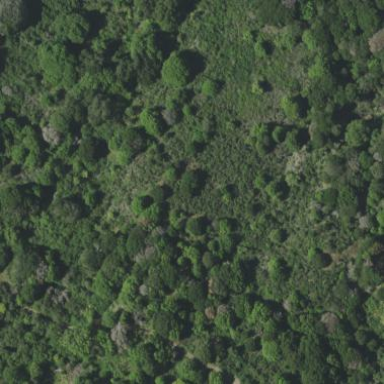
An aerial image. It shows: Patch of scrub vegetation.